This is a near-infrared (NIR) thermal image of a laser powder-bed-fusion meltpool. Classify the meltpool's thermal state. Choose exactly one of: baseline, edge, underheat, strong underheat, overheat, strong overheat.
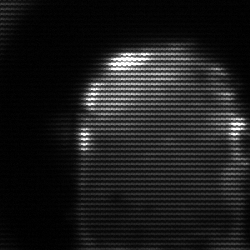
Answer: baseline